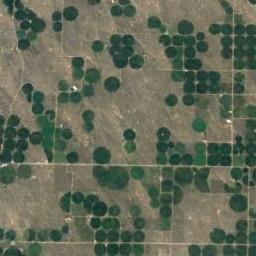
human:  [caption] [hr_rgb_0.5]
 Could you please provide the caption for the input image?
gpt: There is only one incomplete circle of farmland .

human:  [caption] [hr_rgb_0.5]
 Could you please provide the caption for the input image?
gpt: Many dense dark green, Light green mixed circular farms of different sizes, .

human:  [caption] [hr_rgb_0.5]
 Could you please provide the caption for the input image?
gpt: Some green circle farmland are in the bare land .

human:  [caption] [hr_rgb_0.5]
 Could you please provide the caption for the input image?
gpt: There are dozens of green circular farmlands distributed irregularly .

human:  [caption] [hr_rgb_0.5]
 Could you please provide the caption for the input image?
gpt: Many green circular farmlands with different radii are on the wasteland and some roads go through the wasteland .